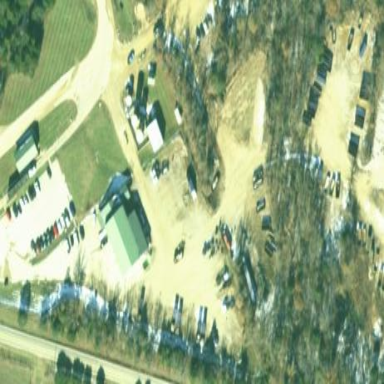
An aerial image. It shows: Waste transfer station.